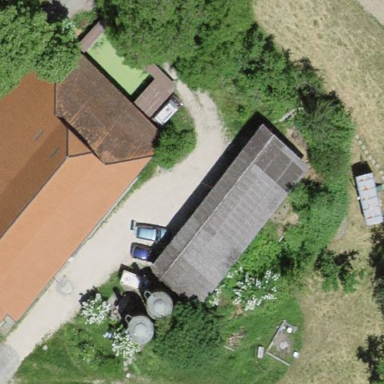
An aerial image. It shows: Farmyard area.